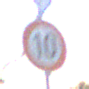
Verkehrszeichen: Geschwindigkeit10
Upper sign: Vorfahrtsstrasse
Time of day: SunriseSunset
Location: Outdoor (Urban)
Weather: Clear
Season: NotSpecified
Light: Natural